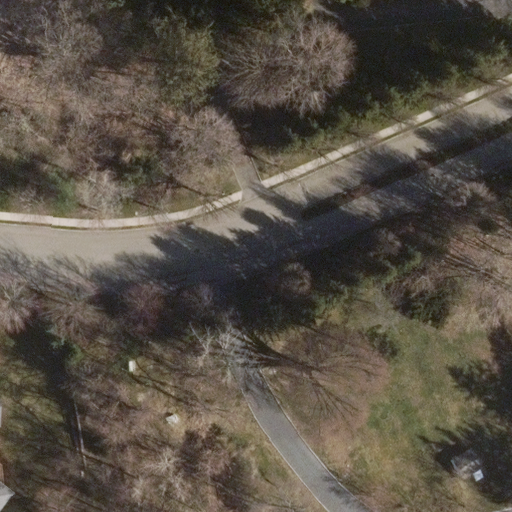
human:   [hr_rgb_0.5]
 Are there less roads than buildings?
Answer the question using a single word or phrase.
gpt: no

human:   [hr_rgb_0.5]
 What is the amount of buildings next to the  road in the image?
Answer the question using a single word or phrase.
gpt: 1

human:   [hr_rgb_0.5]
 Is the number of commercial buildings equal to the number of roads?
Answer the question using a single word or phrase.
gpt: no

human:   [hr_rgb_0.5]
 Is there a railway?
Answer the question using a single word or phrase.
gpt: no

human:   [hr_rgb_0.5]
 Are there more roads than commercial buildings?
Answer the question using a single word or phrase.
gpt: yes

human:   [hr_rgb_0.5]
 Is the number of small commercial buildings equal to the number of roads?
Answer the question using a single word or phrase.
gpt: no

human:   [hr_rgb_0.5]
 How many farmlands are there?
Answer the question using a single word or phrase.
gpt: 0

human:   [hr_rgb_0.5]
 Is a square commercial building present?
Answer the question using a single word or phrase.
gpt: no

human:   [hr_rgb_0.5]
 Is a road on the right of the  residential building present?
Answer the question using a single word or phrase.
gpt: no

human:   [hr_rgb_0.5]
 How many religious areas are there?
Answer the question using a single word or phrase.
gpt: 0

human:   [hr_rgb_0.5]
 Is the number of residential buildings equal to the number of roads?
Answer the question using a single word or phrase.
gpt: yes

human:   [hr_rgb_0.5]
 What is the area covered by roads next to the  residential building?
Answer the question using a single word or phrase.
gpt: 0m2

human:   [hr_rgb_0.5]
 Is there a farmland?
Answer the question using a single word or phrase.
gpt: no

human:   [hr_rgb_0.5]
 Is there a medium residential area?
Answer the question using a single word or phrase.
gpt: no

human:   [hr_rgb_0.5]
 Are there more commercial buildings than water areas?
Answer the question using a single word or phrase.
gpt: no

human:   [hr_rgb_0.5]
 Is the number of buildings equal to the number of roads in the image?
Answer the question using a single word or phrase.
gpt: yes

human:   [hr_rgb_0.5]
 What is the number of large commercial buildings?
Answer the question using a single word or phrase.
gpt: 0

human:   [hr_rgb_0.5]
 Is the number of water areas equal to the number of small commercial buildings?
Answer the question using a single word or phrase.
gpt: yes

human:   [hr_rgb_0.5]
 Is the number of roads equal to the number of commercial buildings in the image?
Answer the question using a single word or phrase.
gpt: no

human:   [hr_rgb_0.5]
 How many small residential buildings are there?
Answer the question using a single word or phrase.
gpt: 1

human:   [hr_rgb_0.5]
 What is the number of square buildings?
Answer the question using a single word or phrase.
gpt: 0

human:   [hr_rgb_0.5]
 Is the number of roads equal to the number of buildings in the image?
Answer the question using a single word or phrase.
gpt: yes

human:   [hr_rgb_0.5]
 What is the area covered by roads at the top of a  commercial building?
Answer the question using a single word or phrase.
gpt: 0m2

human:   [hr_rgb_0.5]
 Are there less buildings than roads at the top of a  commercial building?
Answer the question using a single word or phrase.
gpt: no

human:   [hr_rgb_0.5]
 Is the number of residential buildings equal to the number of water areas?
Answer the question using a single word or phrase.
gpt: no

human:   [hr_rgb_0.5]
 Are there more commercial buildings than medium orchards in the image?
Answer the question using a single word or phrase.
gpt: no

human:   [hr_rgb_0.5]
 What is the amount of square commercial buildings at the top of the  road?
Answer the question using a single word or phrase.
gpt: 0

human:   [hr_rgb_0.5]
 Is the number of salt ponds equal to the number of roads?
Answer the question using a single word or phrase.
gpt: no

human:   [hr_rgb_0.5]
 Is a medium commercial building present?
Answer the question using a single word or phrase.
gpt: no

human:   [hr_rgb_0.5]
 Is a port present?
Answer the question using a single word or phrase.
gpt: no

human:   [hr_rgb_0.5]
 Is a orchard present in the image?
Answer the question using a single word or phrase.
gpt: no

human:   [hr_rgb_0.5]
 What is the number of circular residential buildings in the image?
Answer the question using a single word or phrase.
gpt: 0

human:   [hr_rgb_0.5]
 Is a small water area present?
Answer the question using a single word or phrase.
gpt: no

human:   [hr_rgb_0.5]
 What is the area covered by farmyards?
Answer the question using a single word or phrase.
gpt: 0m2

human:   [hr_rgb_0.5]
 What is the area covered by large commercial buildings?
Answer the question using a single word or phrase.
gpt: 0m2

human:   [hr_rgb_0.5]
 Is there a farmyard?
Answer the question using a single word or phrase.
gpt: no